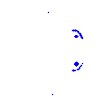
Particle: electron